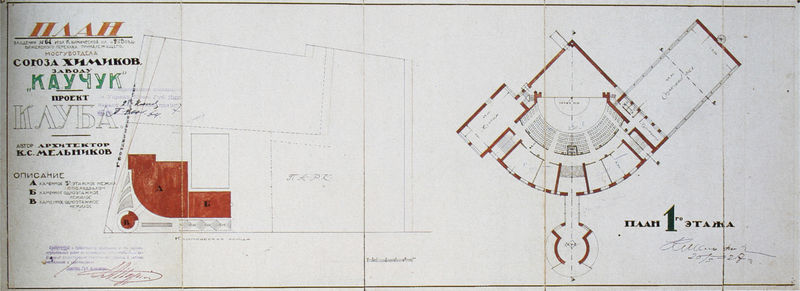
Titel: Clubgebäude der Fabrik "Kautschuk" in Moskau
Künstler: Konstantin Melnikow
Standort: Moskau
Institution: Architekturgeschichtliches Archiv
Schlagwörter: weiß, grün, braun, fenster, grau, schwarz, skizze, stühle, zeichnung, anlage, gebäude, rot, beige, architektur, rahmen, bühne, theater, kreis, rund, schrift, sitze, türen, formen, grafik, graphik, schattierung, linien, bank, rand, treppen, zahlen, ziffern, gerade, stufen, schriftzeichen, arena, zuschauerraum, anbau, aufsicht, eingang, offen, rechteck, linie, gross, text, reihe, räume, entwurf, bänke, reihen, halbrund, ecken, plan, riß, geraden, längs, legende, sitzplätze, russisch, grundriss, bauplan, gänge, sitzreihen, linein, kyrillisch, tehater, theatrum